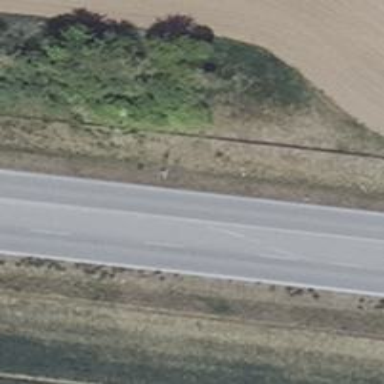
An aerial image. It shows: Asphalt motorroad with trunk classification.